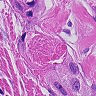
Metastatic tissue present: yes